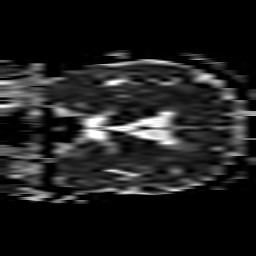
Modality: ADC
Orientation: coronal
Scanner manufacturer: philips
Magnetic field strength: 3 T
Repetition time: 3.745 s
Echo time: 0.05989 s